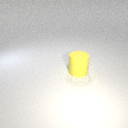
large yellow rubber cylinder